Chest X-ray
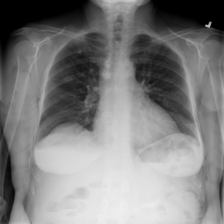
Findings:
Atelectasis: negative
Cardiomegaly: negative
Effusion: positive
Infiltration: positive
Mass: negative
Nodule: positive
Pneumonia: negative
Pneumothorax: negative
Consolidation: negative
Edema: negative
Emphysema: negative
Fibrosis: negative
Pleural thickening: negative
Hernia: negative